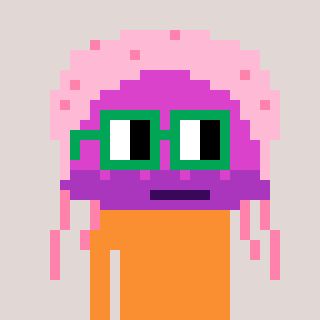
a pixel art character with square green glasses, a jellyfish-shaped head and a orange-colored body on a warm background